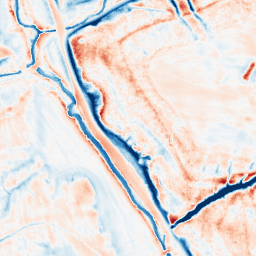
Category: trend_removal
Decomposition family: local_polynomial
Decomposition parameters: window_size: 21
degree: 3
Upsampling method: quintic
Upsampling parameters: scale: 2
Upsampling scale: 2